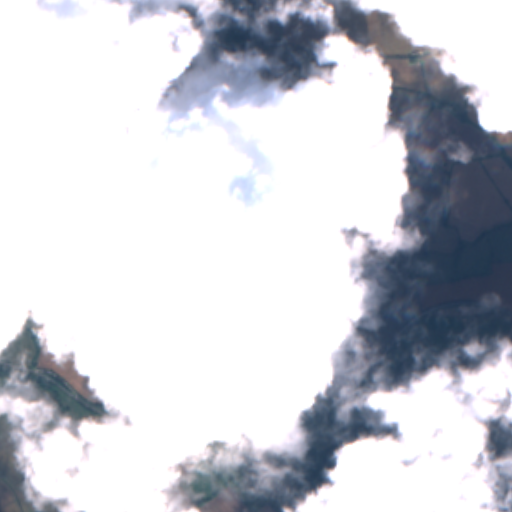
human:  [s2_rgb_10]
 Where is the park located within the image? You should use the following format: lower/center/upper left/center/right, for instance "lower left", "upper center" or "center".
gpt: The park is located in the upper right of the image.
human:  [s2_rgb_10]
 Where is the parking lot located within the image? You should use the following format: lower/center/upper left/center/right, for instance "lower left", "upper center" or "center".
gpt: The parking lot is located in the lower left of the image.
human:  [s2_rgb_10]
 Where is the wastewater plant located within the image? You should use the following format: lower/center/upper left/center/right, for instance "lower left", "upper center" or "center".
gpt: The wastewater plant is located in the center left of the image.
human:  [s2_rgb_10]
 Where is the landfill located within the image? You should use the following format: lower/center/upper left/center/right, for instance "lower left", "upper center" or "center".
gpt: There is no landfill in the image.